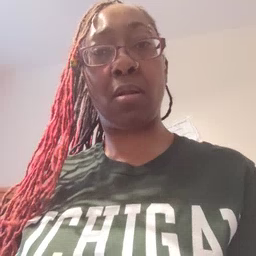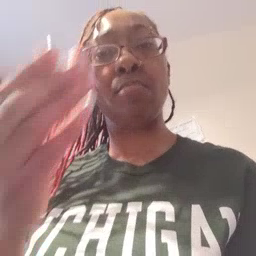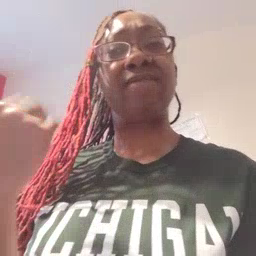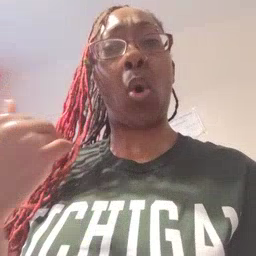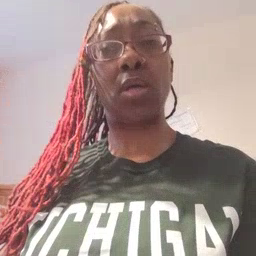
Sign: before